Question: I need help with aligning 5 boxes according to the wireframe preview at:
<URL>

Box No. 1 should take 50% width, the others only 25% of the container width sitting at the right of the big box.
'''
.flex-container {
width: 1170px;
display: flex;
}
.text {
margin: auto;
}
.flex-item {
flex-direction: row;
}
.col-first {
width: 50%;
flex: 1;
}
.big {
border-radius: 10px;
width: 100%;
height: 300px;
background-color: pink;
}
.col-second {
width: 50%;
flex: 1;
}
.two,
.three,
.four,
.five {
border-radius: 10px;
width: 50%;
height: 150px;
background-color: turquoise;
}
.three {
border-radius: 10px;
width: 50%;
background-color: turquoise;
}
'''
'''
<div class="flex-container">
<div class="col-first">
<div class="big">
<div class="text">1. big</div>
</div>
</div>
<!-- .col-first -->
<div class="col-second">
<div class="two">
<p>2. small</p>
</div>
<div class="three">
<p>3. small</p>
</div>
<div class="four">
<p>4. small</p>
</div>
<div class="five">
<p>5. small</p>
</div>
</div><!-- .col-first -->
</div><!-- .flex-container -->
'''
I tried to use flexbox to align all 5 boxes, but cannot find the right way. Thank you for any help.
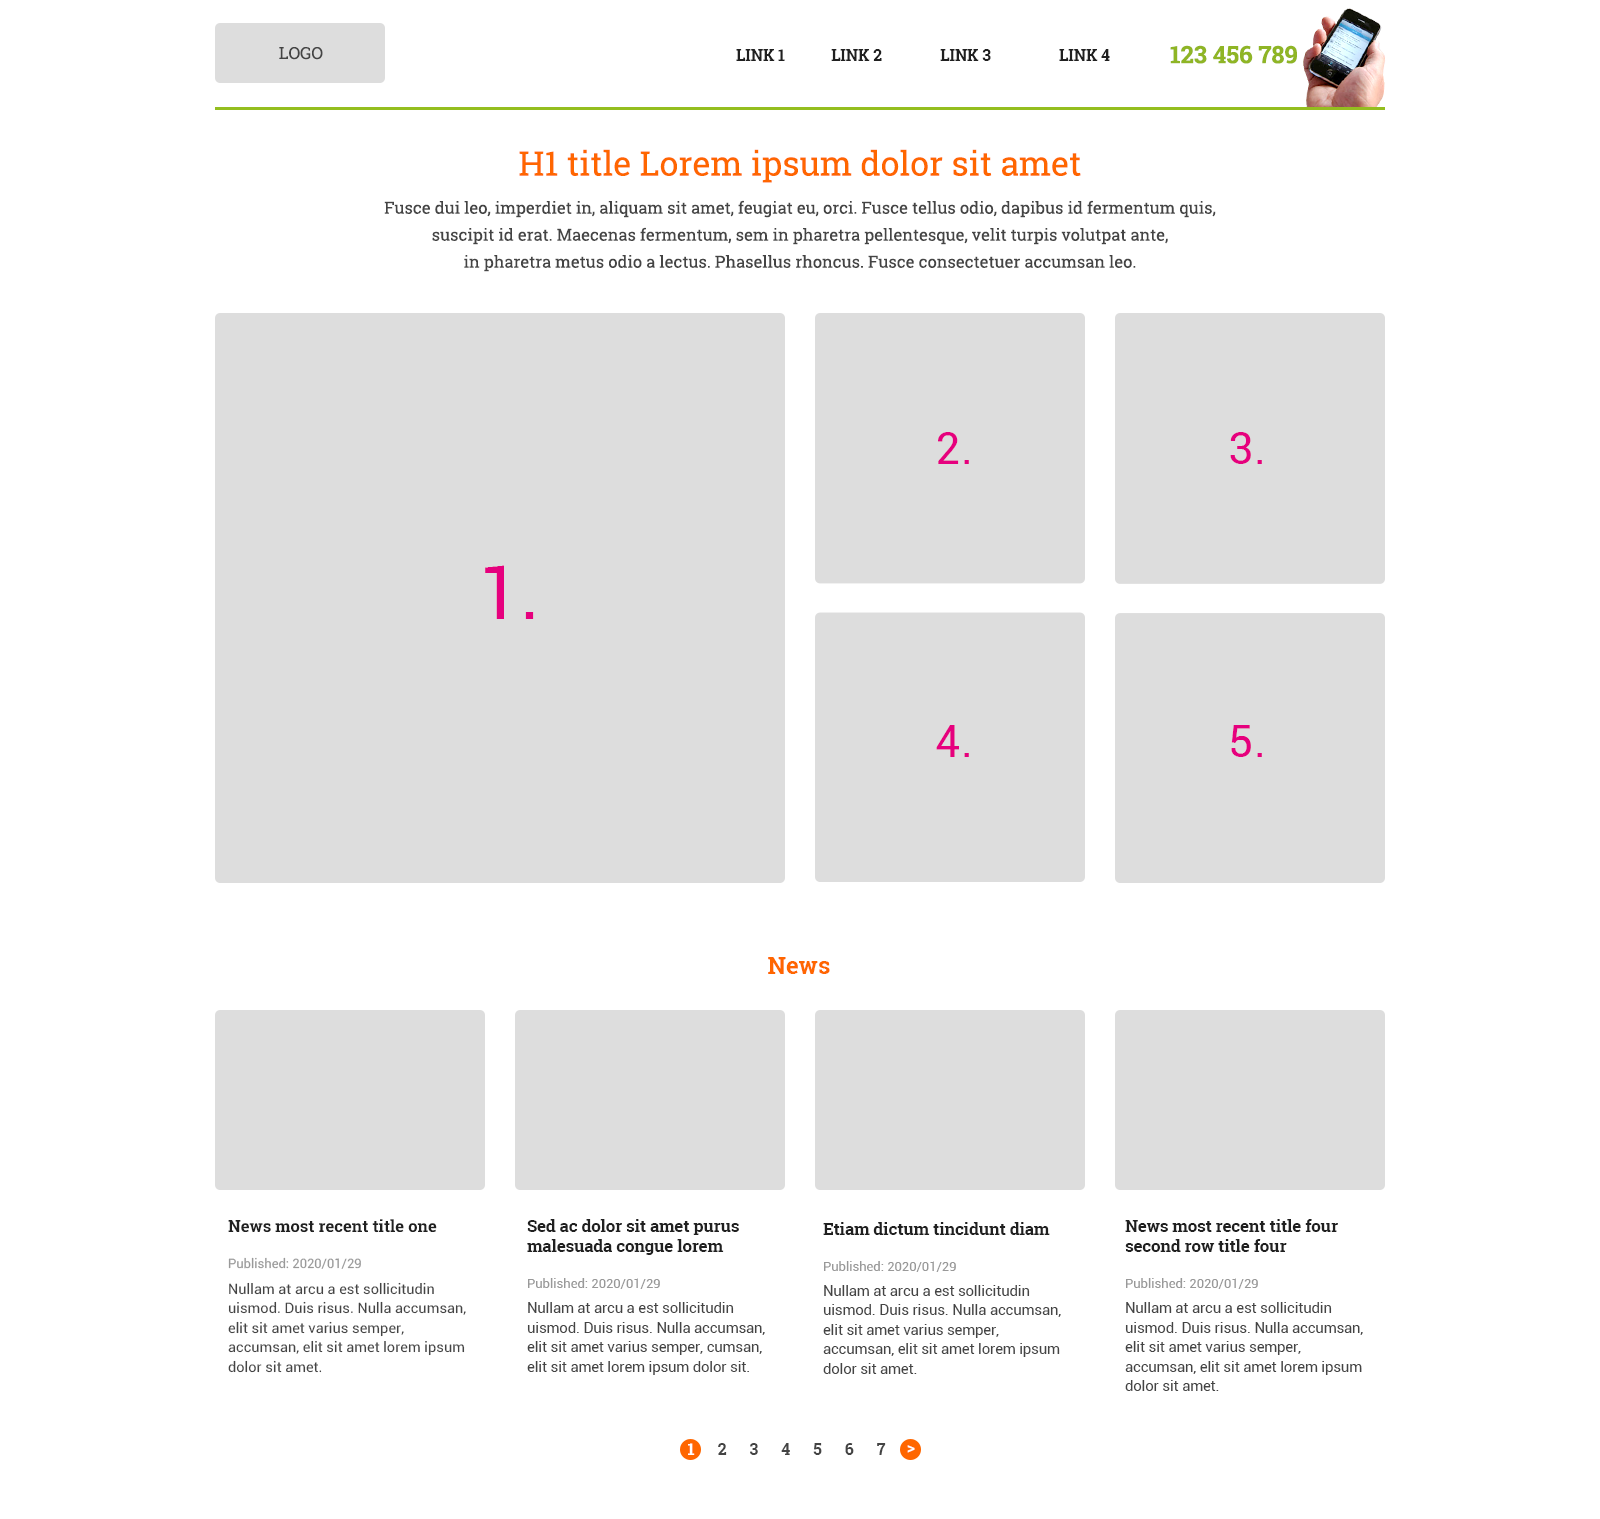
Answer: You need to add following css properties to '.col-second' class.
1. display: flex - This is necessary so that your 4 turquoise boxes can be controlled using flexbox. After applying display:flex to .col-second, it will act as parent container for these boxes.
2. flex-wrap: wrap - This is necessary so that when the items (total) exceed the width of parent, they shift to next line. Without this your 4 turquoise boxes will remain in a single row rather than in two rows. flex-wrap will only work if you have display:flex on the same item.
Working snippet attached.
<URL>
'''
.flex-container {
width: 1170px;
display: flex;
}
.text {
margin: auto;
}
.flex-item {
flex-direction: row;
}
.col-first {
width: 50%;
flex: 1;
}
.big {
border-radius: 10px;
width: 100%;
height: 300px;
background-color: pink;
}
.col-second {
width: 50%;
flex: 1;
display: flex;
flex-wrap: wrap;
}
.two,
.three,
.four,
.five {
border-radius: 10px;
width: 50%;
height: 150px;
background-color: turquoise;
}
.three {
border-radius: 10px;
width: 50%;
background-color: turquoise;
}
'''
'''
<div class="flex-container">
<div class="col-first">
<div class="big">
<div class="text">1. big</div>
</div>
</div>
<!-- .col-first -->
<div class="col-second">
<div class="two">
<p>2. small</p>
</div>
<div class="three">
<p>3. small</p>
</div>
<div class="four">
<p>4. small</p>
</div>
<div class="five">
<p>5. small</p>
</div>
</div><!-- .col-first -->
</div><!-- .flex-container -->
'''